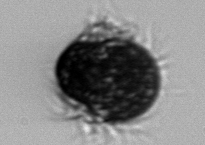
Label: Mesodinium